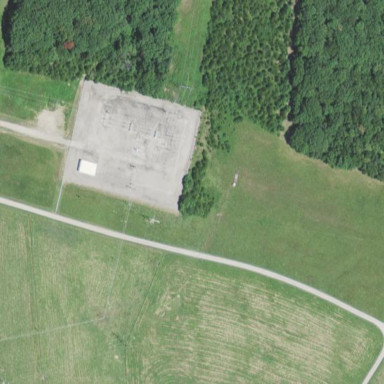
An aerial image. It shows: Power substation.